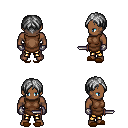
a pixel art fantasy rpg character, male body template, human, dark skin, brown tunic, gold greaves, gray parted hairstyle, metal gloves, brown slippers, dagger, four views (front, back, left, right), 2x2 character sprite sheet, small pixel art, hard edges, no anti-aliasing